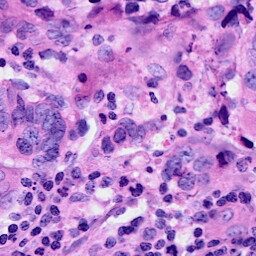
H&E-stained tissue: Breast